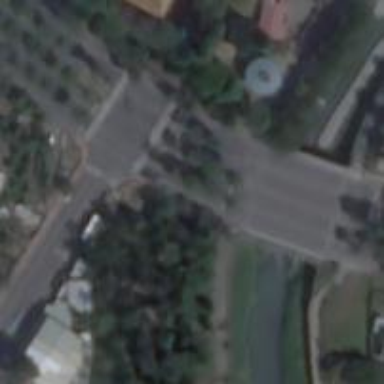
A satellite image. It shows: Marked crossing on the road.